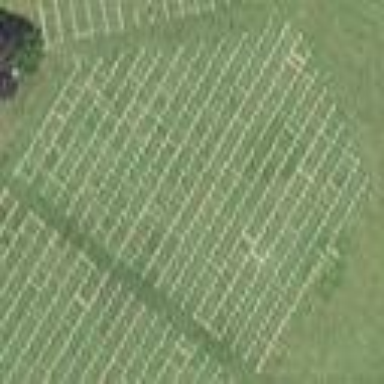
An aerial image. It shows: Section in the cemetery.